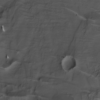
Label: not_dusty